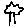
Label: tree